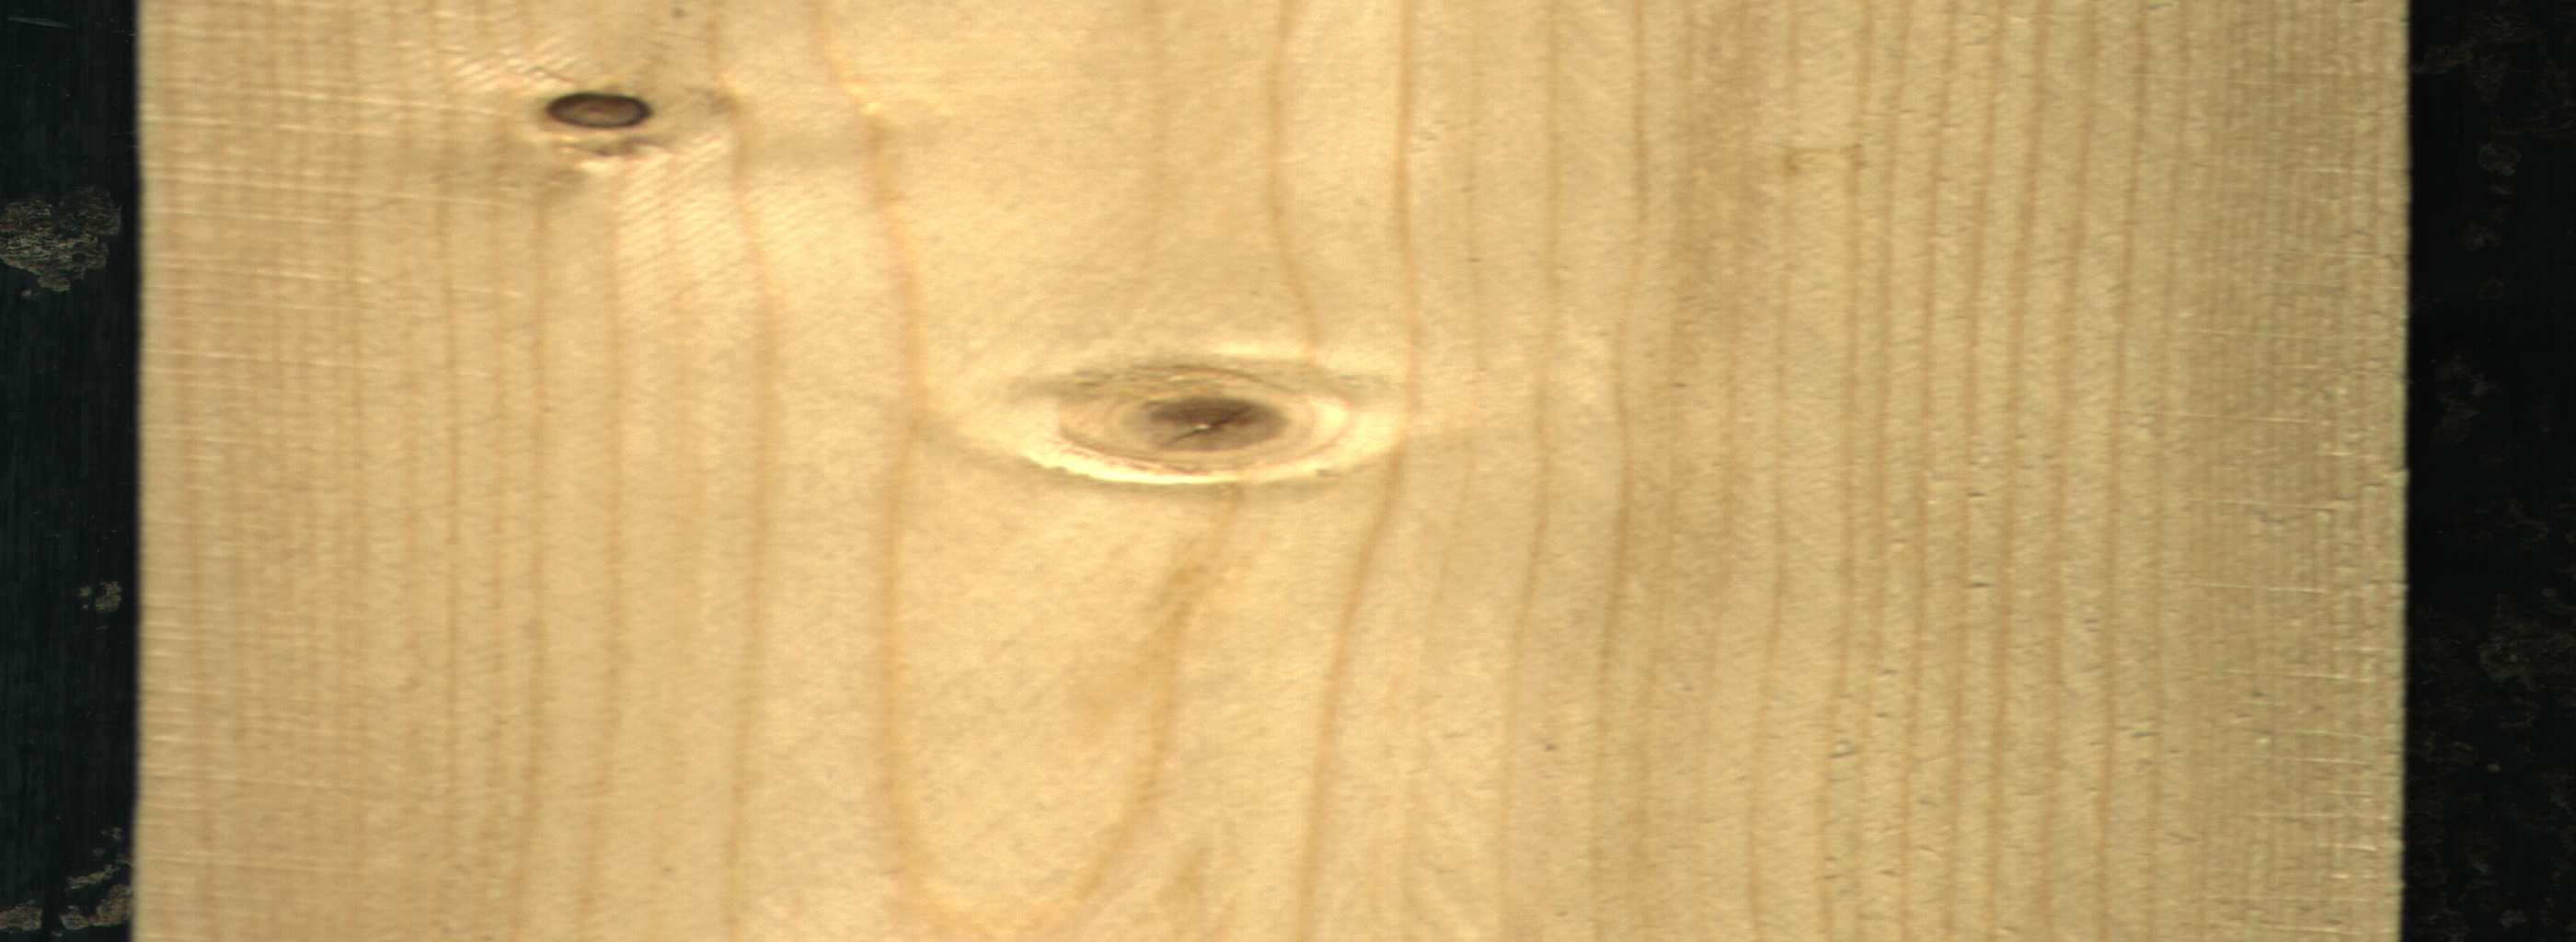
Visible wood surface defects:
Dead_Knot
Live_Knot